Question: The exercise I have is the following:
In display() add a method drawLine. Probably, you will need something like
drawLine(GL gl, int x1, int y1, int x2, int y2)
now using the equation of a line, plot the individual points that make up the line from x1,y1 to x2,y2 in JOGL
using (for instance) gl.glPointSize(1.0f); gl.glBegin(GL.GL_POINTS);
If you have coloured the points white, and used the following projections
'''
gl.glViewport(-250, -150, 250, 150);
gl.glMatrixMode(GL.GL_PROJECTION);
gl.glLoadIdentity();
glu.gluOrtho2D(-250.0, 250.0, -150.0, 150.0);
'''
then with a value of a line from points (0,0) to (100,100) yours will look
something like the following picture:

My code so far for the EventListener where I create my line is the following:
'''
import javax.media.opengl.*;
import javax.media.opengl.glu.GLU;
public class ThirdGLEventListener implements GLEventListener {
/**
* Interface to the GLU library.
*/
private GLU glu;
/**
* Take care of initialization here.
*/
public void init(GLAutoDrawable gld) {
GL gl = gld.getGL();
glu = new GLU();
gl.glClearColor(0.0f, 0.0f, 0.0f, 1.0f);
gl.glViewport(-250, -150, 250, 150);
gl.glMatrixMode(GL.GL_PROJECTION);
gl.glLoadIdentity();
glu.gluOrtho2D(-250.0, 250.0, -150.0, 150.0);
}
/**
* Take care of drawing here.
*/
public void display(GLAutoDrawable drawable) {
GL gl = drawable.getGL();
gl.glClear(GL.GL_COLOR_BUFFER_BIT);
/*
* put your code here
*/
drawLine(gl, 0, 0, 100, 100);
}
public void reshape(GLAutoDrawable drawable, int x, int y, int width,
int height) {
}
public void displayChanged(GLAutoDrawable drawable,
boolean modeChanged, boolean deviceChanged) {
}
private void drawLine(GL gl, int x1, int y1, int x2, int y2) {
gl.glPointSize(1.0f);
gl.glBegin(GL.GL_POINTS);
// This is where the whole problem lies.
gl.glEnd();//end drawing of points
}
'''
}
My problem is that I don't quite know how to complete the code inside the method for the line equation. I would appreciate it if you could help me with that bit. I think the rest of it is just right, I just need to find how to implement the line equation inside the drawLine() method.
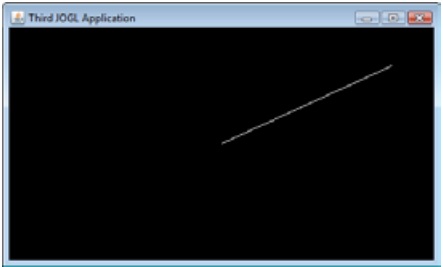
Answer: Try using 'GL_LINES':
'''
private void drawLine(GL gl, int x1, int y1, int x2, int y2) {
gl.glPointSize(1.0f);
gl.glBegin(GL.GL_POINTS);
int samples = 100;
float dx = (x2 - x1) / (float)samples;
float dy = (y2 - y1) / (float)samples;
for( int i = 0; i < samples; i++ )
{
gl.glVertex2f( i * dx, i * dy );
}
gl.glEnd();//end drawing of points
}
'''
Adjust 'samples' to taste.